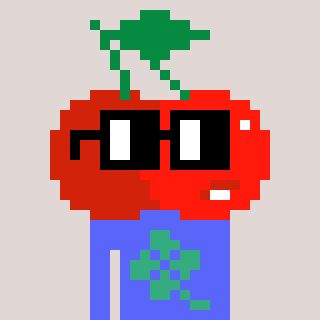
a pixel art character with square black glasses, a cherry-shaped head and a purple-colored body on a warm background